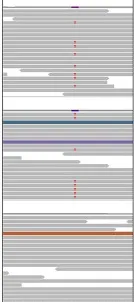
Compound Heterozygous Variants of TSFM Revealed by Trio (Proband/Parents) Whole Exome Sequencing (WES). (B) Schematic representation of TSFM gene (upper) and TSFM protein (lower) and known structural motifs. Black arrows indicate exons affected by deleterious mutations. Red arrows indicate the positions of AA substitutions in TSFM protein sequence caused by TSFM variants.
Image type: chart (chart)